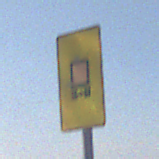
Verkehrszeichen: KennzeichnungspflichtigeFahrzeugeGefaehrlicheGueterOhnePfeilsymbol
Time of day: Midday
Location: Outdoor (Nature)
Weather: PartlyCloudy
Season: NotSpecified
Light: Natural